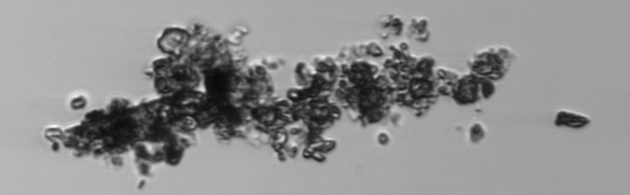
Label: Thalassiosira_TAG_external_detritus